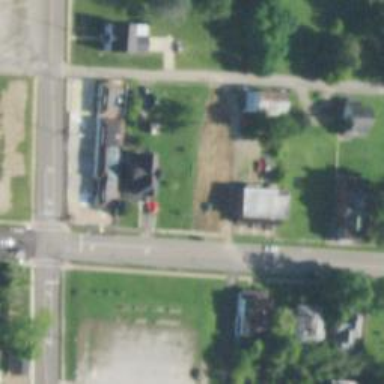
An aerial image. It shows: Alley classified as service road.